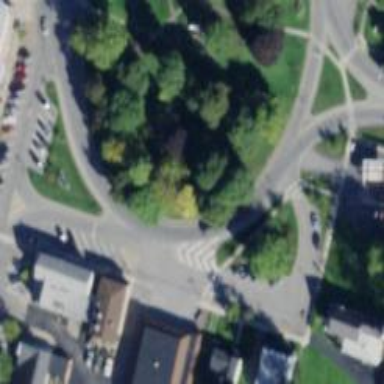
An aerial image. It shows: Circular junction on trunk highway.